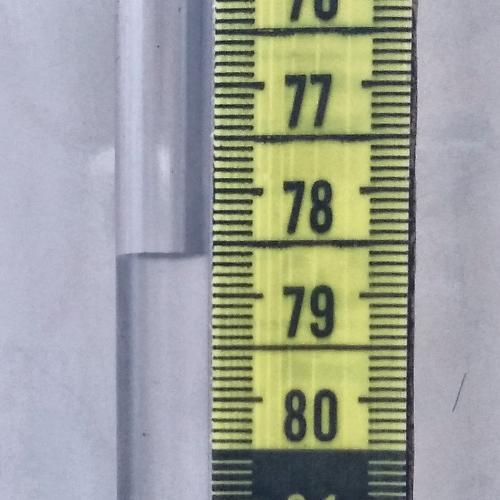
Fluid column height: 78.6 cm